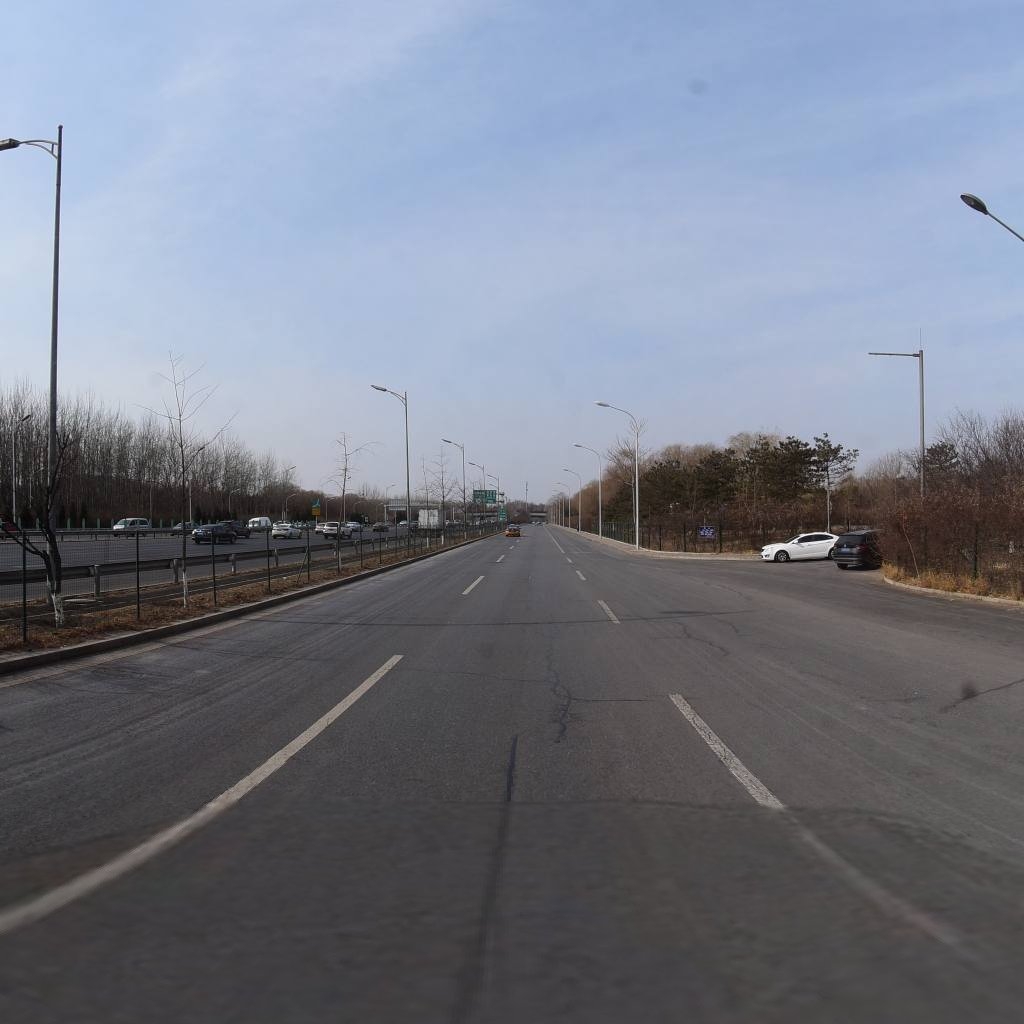
Region: Chaoyang
Road damage annotations: transverse patch, longitudinal patch, longitudinal patch, transverse patch, longitudinal patch, longitudinal patch, transverse patch, longitudinal patch